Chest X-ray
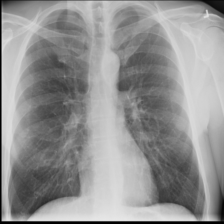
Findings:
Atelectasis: negative
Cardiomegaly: negative
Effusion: negative
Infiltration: negative
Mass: negative
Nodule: negative
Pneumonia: negative
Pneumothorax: negative
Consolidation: negative
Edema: negative
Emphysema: negative
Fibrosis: negative
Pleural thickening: negative
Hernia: negative